Aerial crown-view tile of a tropical tree (Barro Colorado Island, Panama), acquired 20240918:
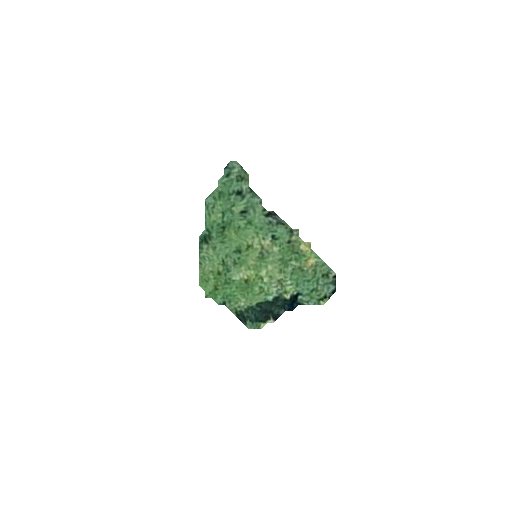
Species: Protium stevensonii
GBIF accepted scientific name: Tetragastris panamensis
Crown area: 20.481 m²